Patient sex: M
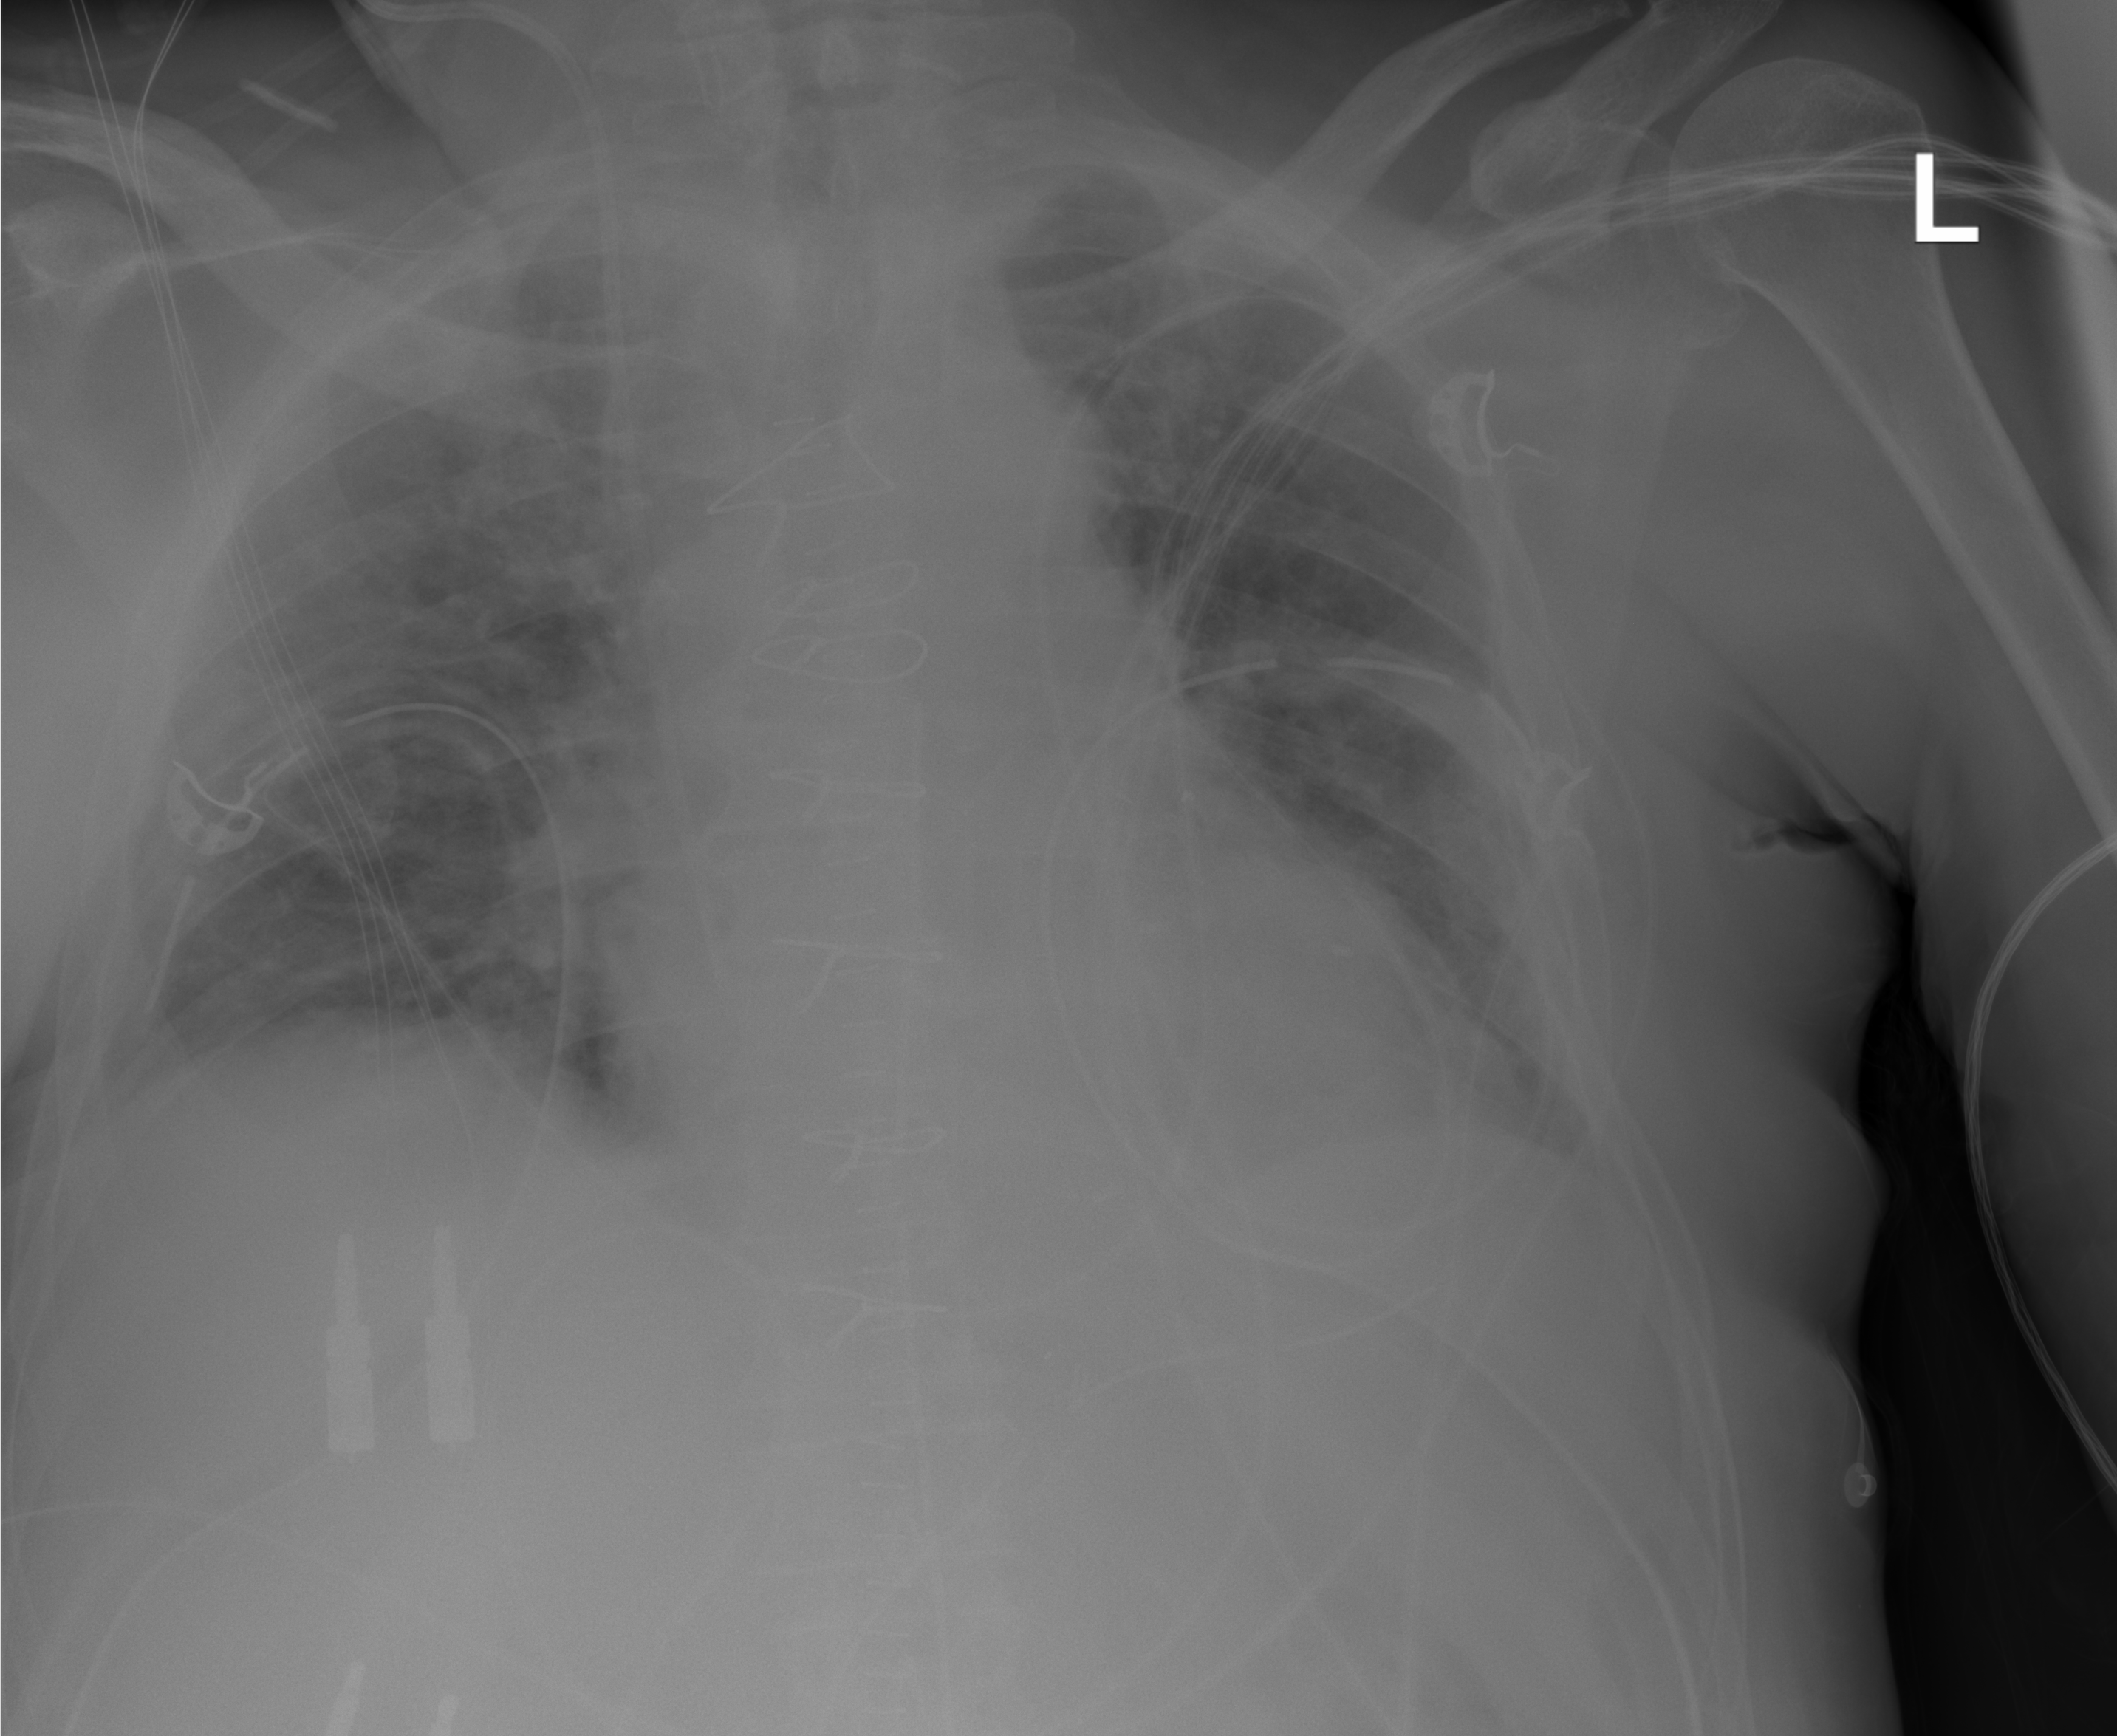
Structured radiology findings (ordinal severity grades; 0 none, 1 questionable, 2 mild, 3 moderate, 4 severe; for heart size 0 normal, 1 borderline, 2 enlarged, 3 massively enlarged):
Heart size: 0
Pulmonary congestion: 2
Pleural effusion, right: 1
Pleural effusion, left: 1
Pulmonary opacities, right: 0
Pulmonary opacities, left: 0
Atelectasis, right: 0
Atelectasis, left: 2